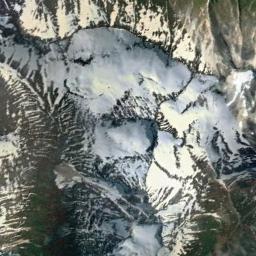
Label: snowberg